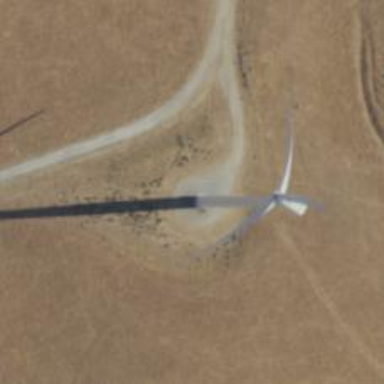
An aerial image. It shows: Wind generator with horizontal axis. The generator is wind turbine.